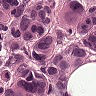
Metastatic tissue present: yes